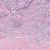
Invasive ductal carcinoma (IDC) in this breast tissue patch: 1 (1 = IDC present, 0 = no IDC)